Field crop: tomato
Growth stage: 2
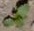
Species: solanum